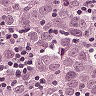
Metastatic tissue present: yes